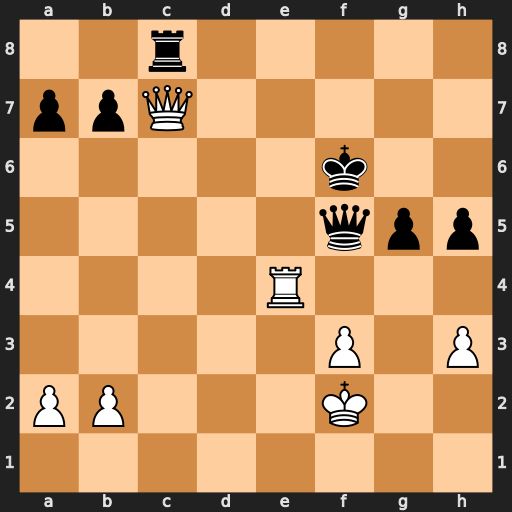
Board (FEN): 2r5/ppQ5/5k2/5qpp/4R3/5P1P/PP3K2/8
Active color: w
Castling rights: -
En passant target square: -
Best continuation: Qe7+ Kg6 Re6+ Qxe6 Qxe6+